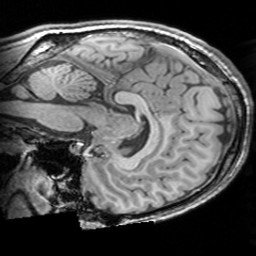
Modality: T1w
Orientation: sagittal
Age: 24
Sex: male
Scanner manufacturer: siemens
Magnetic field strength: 3 T
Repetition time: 1.63 s
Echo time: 0.00311 s